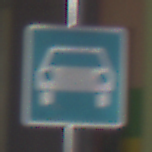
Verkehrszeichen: Kraftfahrstrasse
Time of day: MorningAfternoon
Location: Outdoor (Special)
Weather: PartlyCloudy
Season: NotSpecified
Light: Natural